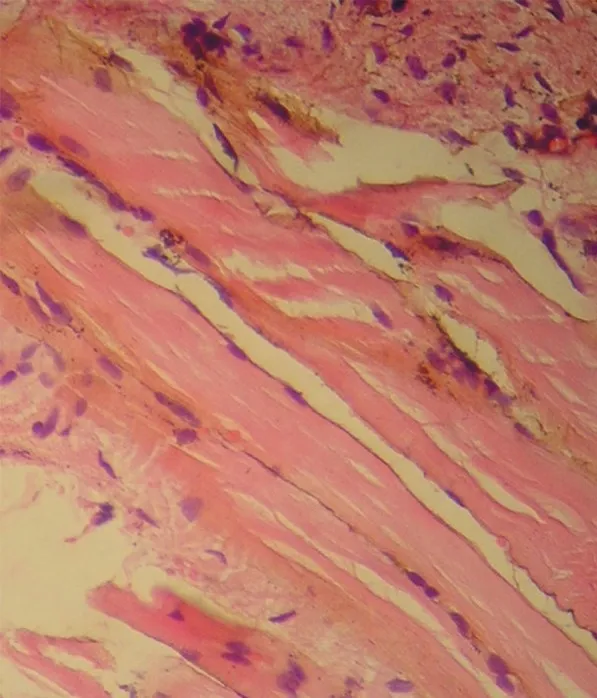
Impregnation of muscle cells by brownish-black pigments (Hematoxylin and eosin,
x400).
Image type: pathology (h&e)